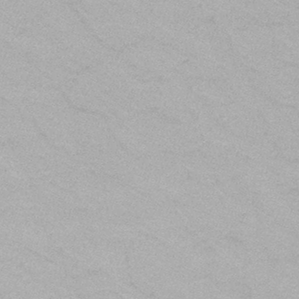
Label: frost